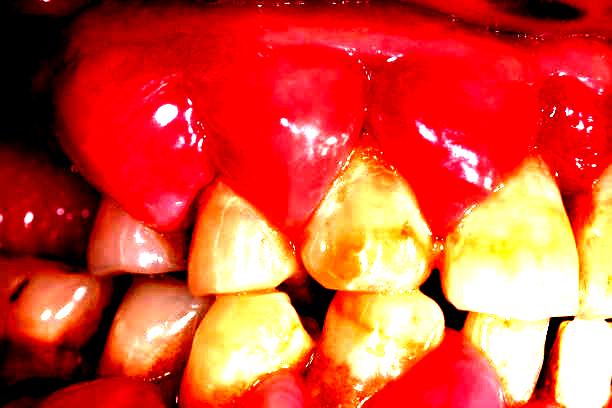
Condition: Gingivitis